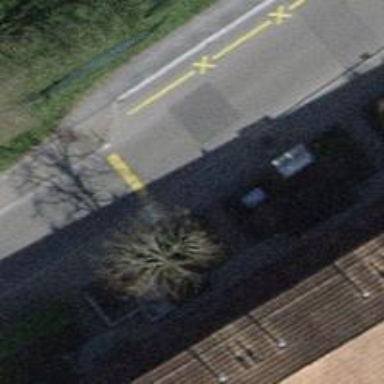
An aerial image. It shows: Bus stop with platform for public transport.